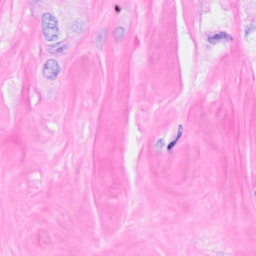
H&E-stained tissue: Breast